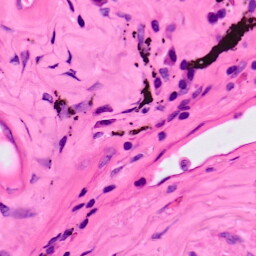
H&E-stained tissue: Lung